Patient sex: F
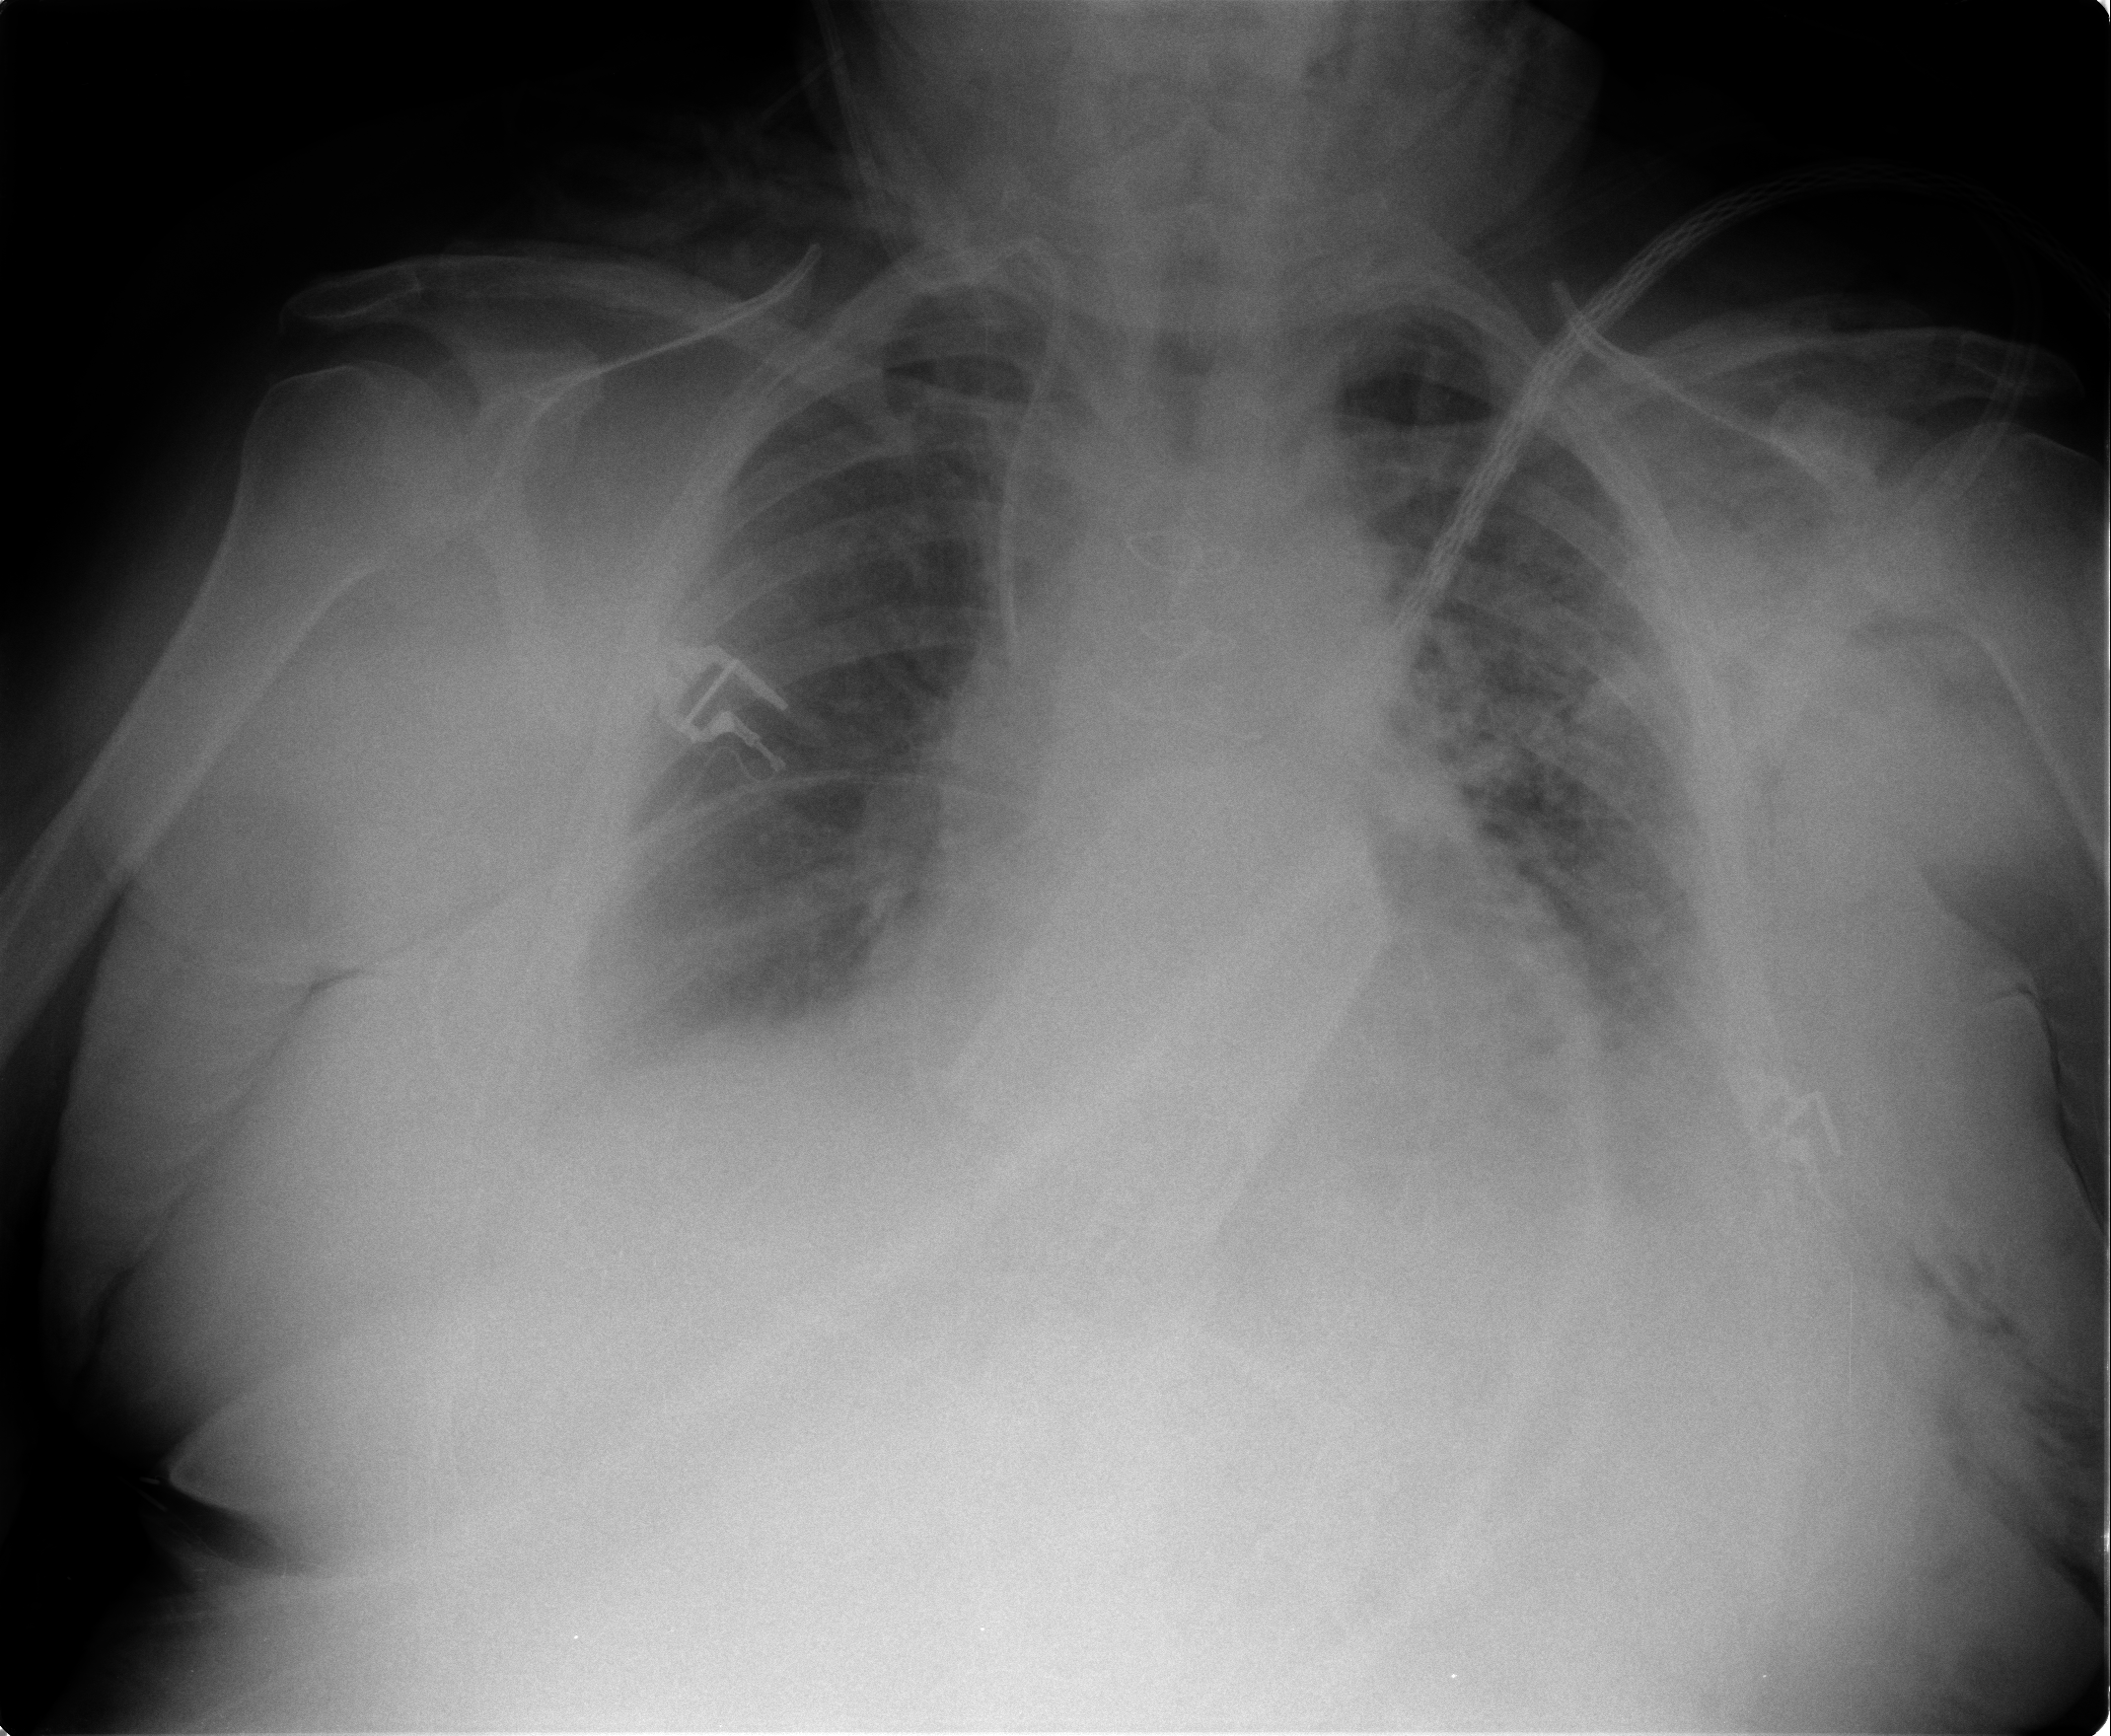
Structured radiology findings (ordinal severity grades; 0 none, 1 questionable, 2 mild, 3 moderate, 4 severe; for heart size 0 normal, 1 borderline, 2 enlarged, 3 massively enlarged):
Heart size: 2
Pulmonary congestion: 2
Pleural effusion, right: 1
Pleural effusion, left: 2
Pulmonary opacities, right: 0
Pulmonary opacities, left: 2
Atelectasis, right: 1
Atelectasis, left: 1